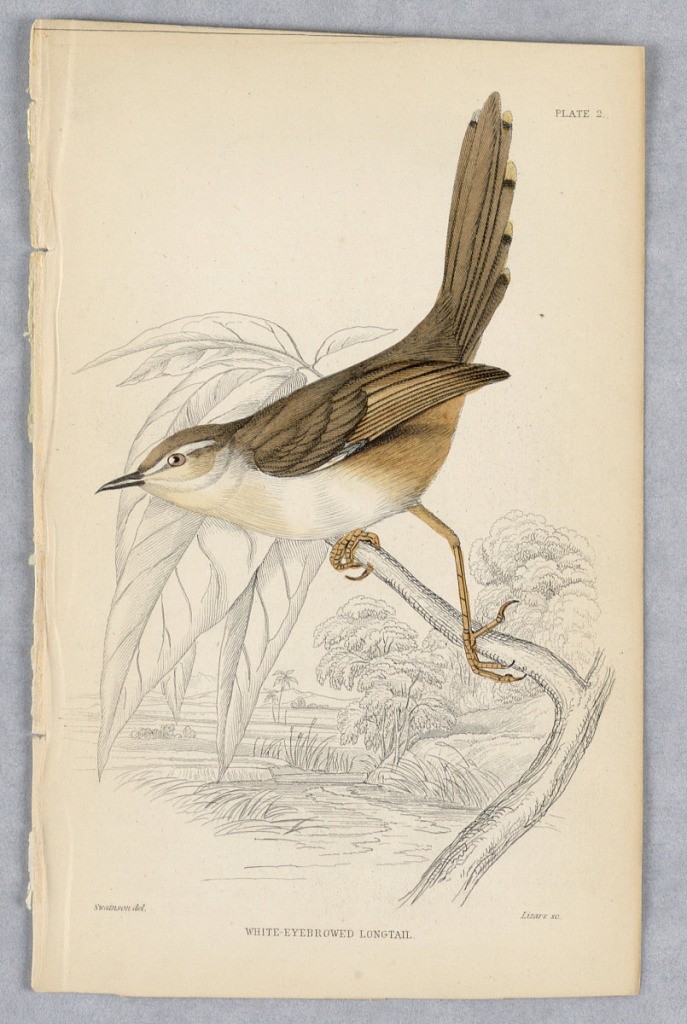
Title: White-Eyebrowed Longtail, Plate 2 from Birds of Western Africa
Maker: William Home Lizars, Scottish, 1788 - 1859
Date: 1837
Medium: Engraving, brush and watercolor on paper
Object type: Print
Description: Brid with a brown back, tail and wings, and a light underside, perched on a tree branch over a stream with reeds. Title and artists' names below.